Field crop: tomato
Growth stage: 1
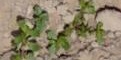
Species: portulaca